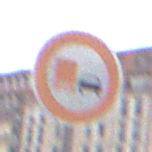
Verkehrszeichen: UeberholverbotKraftfahrzeuge
Umgebung: Outdoor, Urban
Tageszeit: Midday
Wetter: Overcast
Licht: Natural
Jahreszeit: NotSpecified
Kontrast: LowContrast